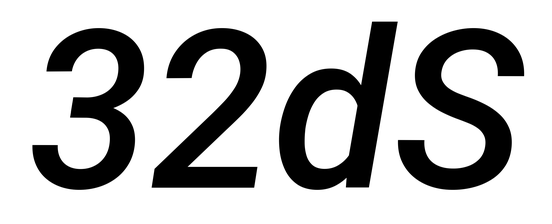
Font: Roboto-Italic_Medium_Italic